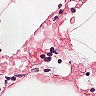
Metastatic tissue present: no